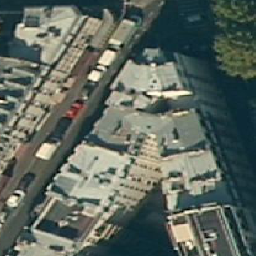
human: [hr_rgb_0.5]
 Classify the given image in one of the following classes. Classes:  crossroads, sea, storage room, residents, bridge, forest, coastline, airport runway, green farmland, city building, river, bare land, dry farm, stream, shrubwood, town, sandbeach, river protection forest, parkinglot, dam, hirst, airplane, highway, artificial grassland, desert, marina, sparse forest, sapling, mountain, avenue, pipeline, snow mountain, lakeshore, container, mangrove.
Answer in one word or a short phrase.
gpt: city building